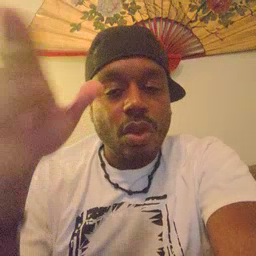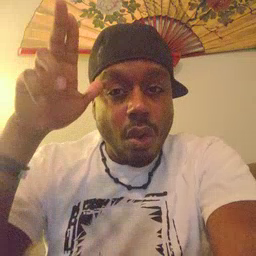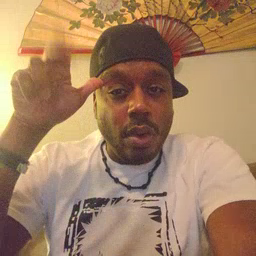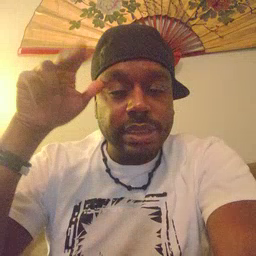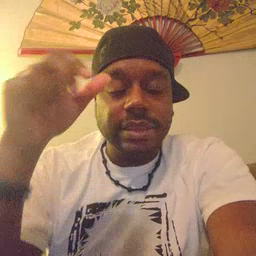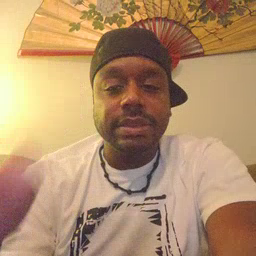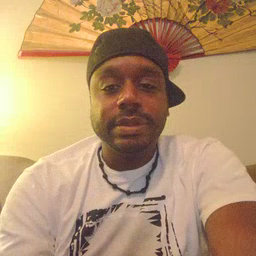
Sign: horse